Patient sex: M
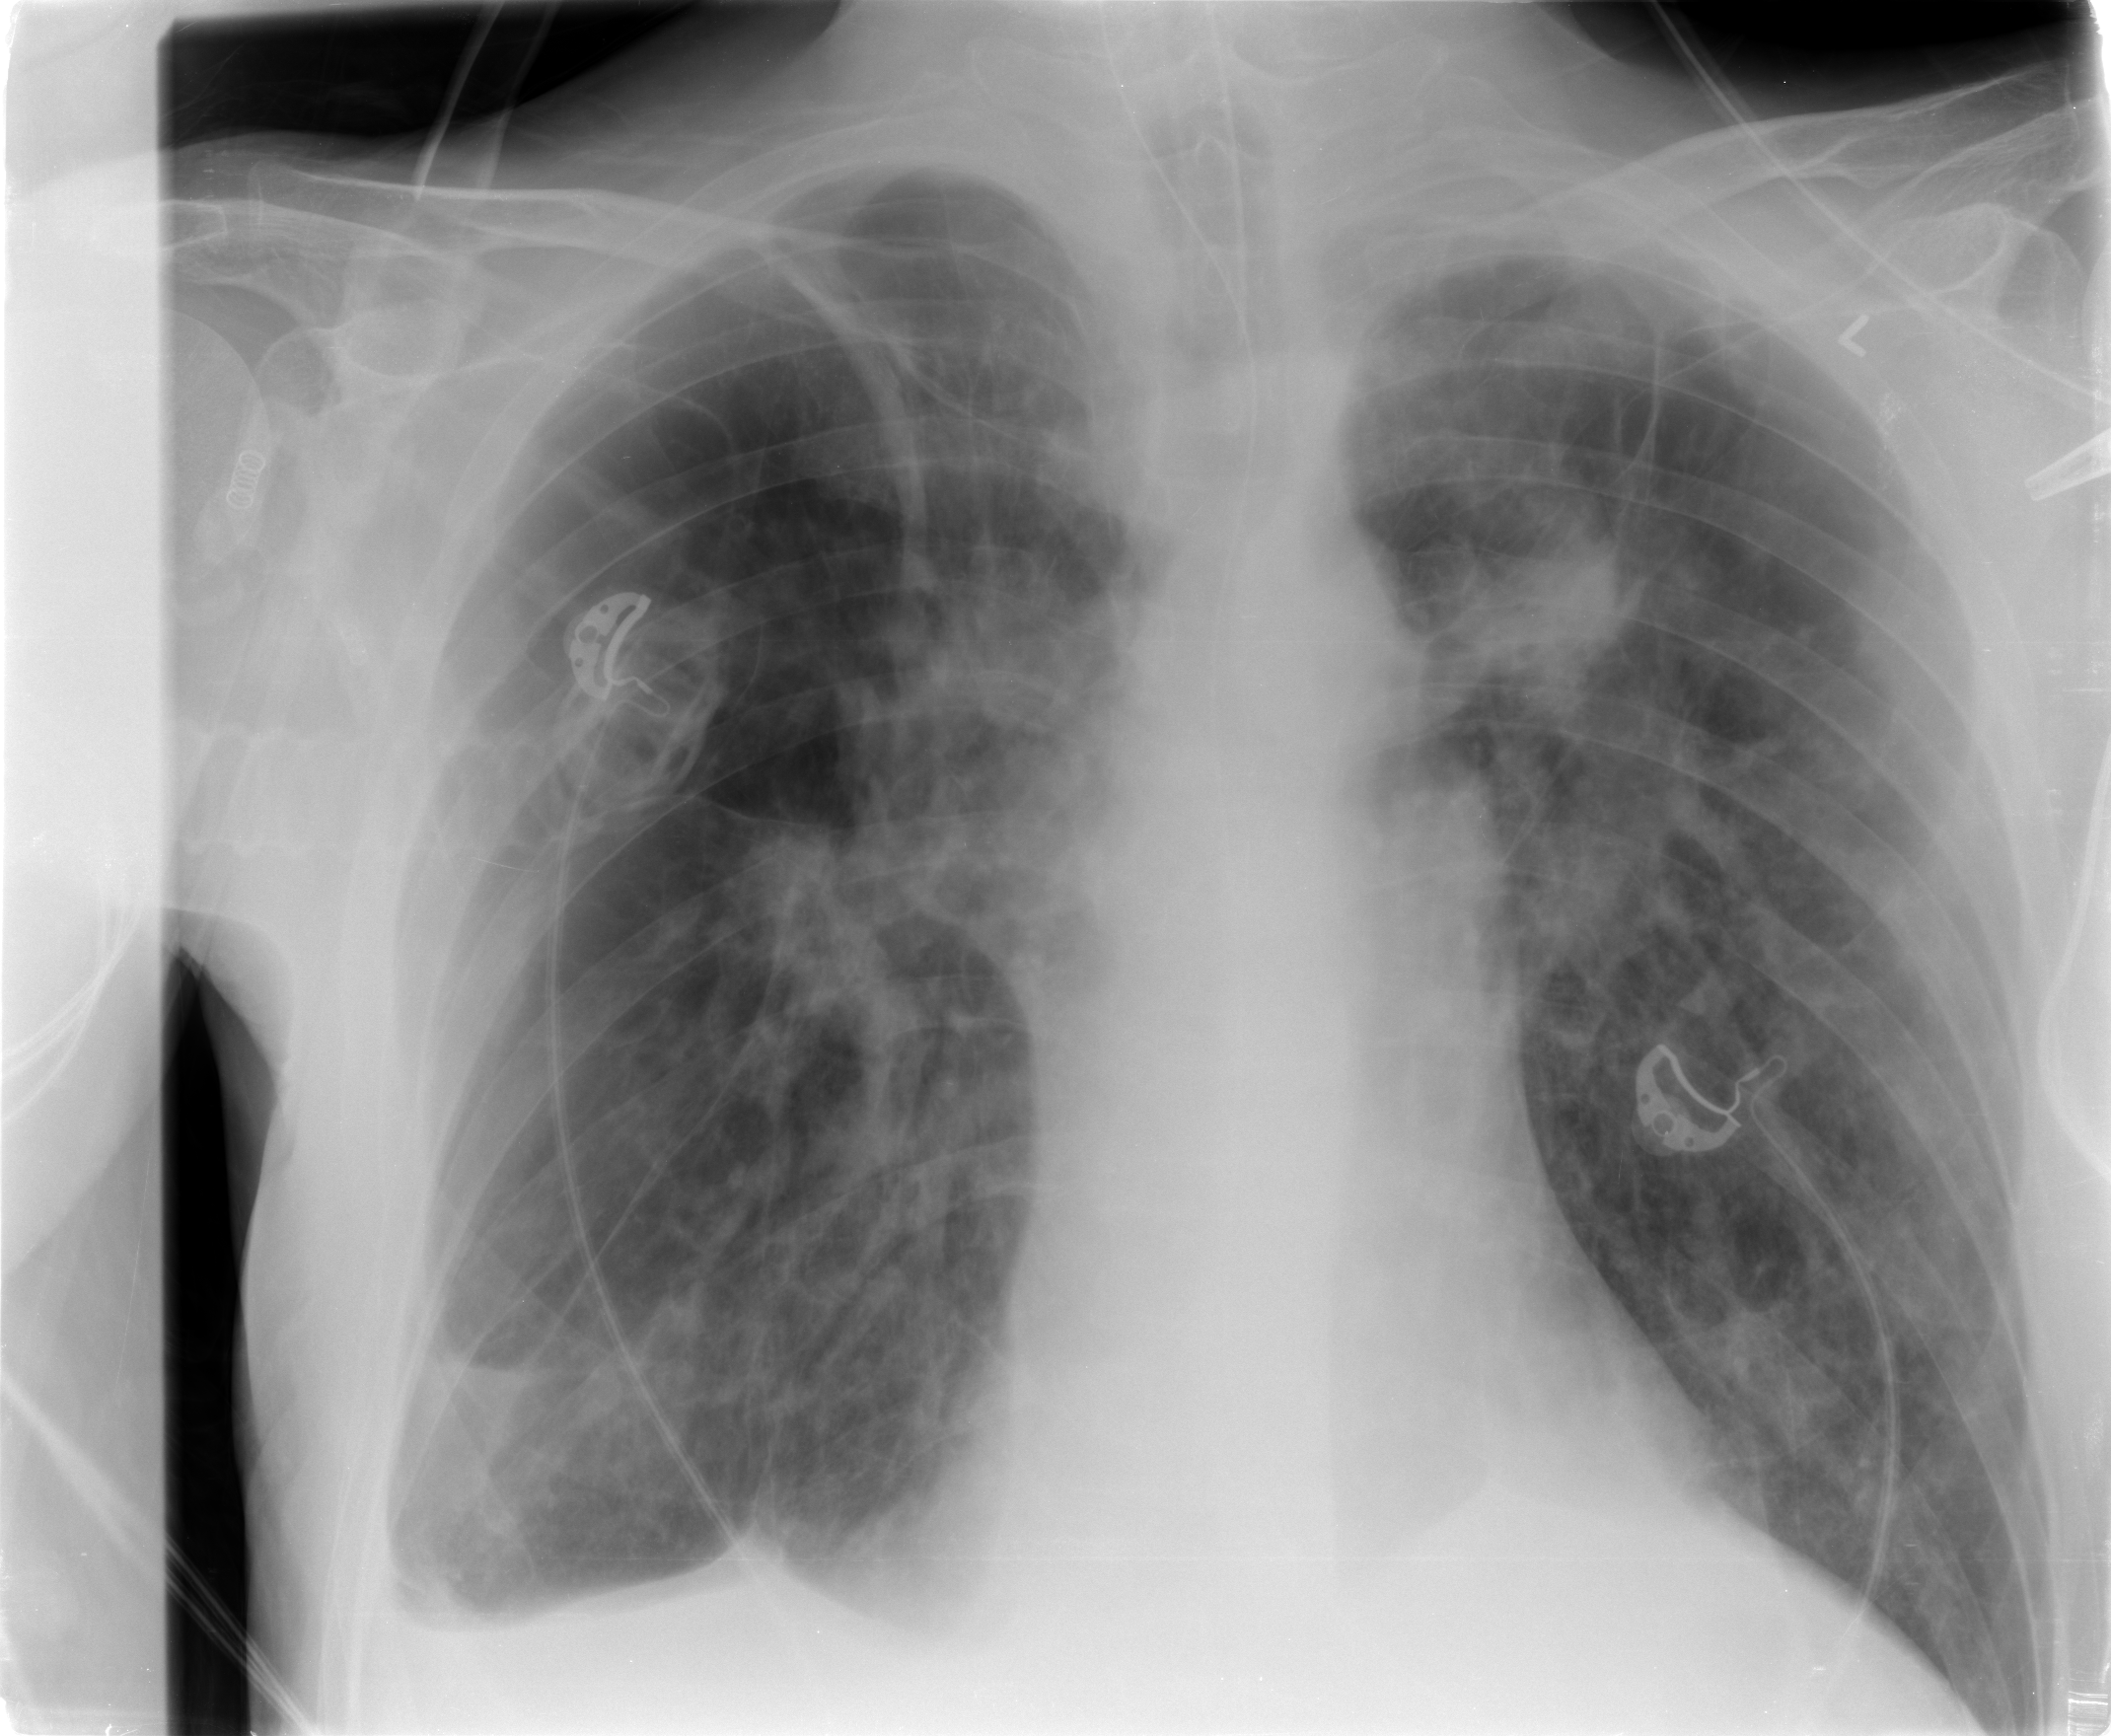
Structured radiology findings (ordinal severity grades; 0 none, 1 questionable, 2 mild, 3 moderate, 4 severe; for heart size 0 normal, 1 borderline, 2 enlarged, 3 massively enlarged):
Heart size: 0
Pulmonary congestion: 2
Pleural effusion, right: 2
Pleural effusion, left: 0
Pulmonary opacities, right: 2
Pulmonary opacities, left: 2
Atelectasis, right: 2
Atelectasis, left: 2